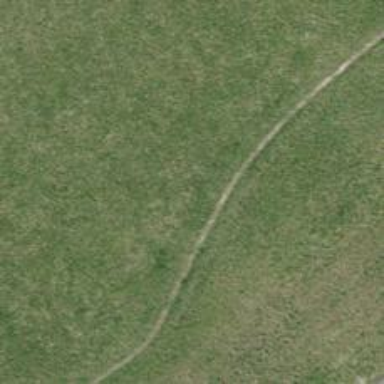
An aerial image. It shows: Unpaved path.